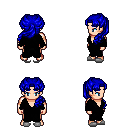
a pixel art fantasy rpg character, male body template, human, light skin, black robe, metal pants, blue princess hairstyle, white slippers, four views (front, back, left, right), 2x2 character sprite sheet, small pixel art, hard edges, no anti-aliasing